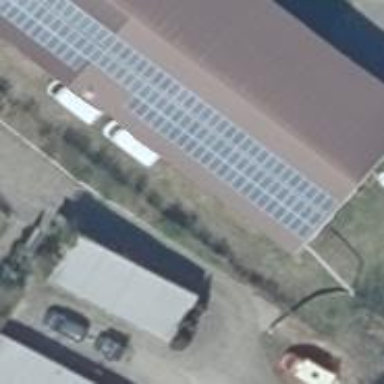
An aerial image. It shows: Solar power generator using photovoltaic method with solar photovoltaic panel types.